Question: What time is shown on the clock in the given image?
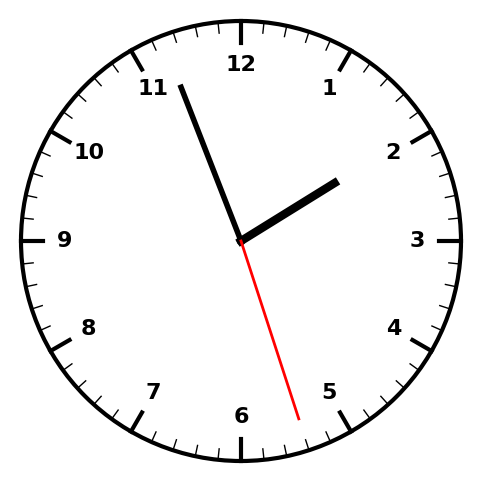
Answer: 01:56:27